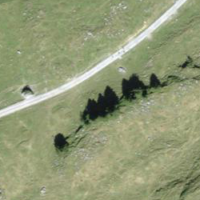
EUNIS habitat code: 24
Species observed at this site:
Macrothylacia rubi
Tussilago farfara